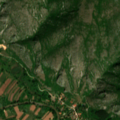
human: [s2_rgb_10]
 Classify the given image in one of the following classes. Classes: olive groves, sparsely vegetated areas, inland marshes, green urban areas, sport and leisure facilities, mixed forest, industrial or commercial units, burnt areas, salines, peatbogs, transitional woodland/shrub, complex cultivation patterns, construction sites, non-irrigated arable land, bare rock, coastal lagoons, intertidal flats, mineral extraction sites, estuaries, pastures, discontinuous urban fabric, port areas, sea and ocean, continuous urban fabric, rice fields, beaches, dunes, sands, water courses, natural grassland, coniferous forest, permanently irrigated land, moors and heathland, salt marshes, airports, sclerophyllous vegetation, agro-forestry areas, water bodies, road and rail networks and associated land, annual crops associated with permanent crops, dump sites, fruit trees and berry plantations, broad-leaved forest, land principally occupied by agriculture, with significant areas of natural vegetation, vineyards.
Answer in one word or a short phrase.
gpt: complex cultivation patterns, land principally occupied by agriculture, with significant areas of natural vegetation, natural grassland, transitional woodland/shrub